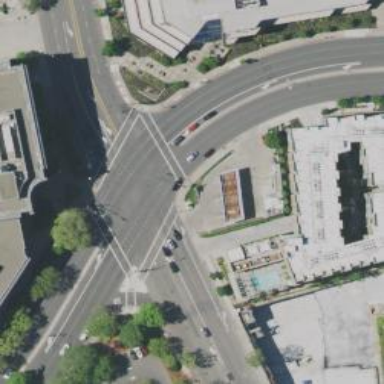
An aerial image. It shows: Secondary road with separate asphalt sidewalk.